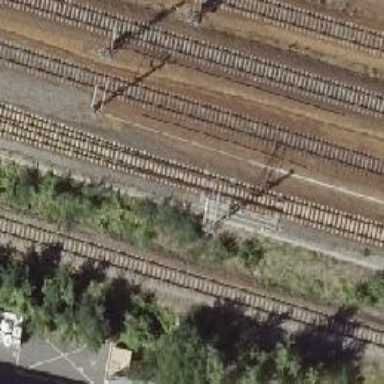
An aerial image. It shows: Milestone along the railway with catenary mast.